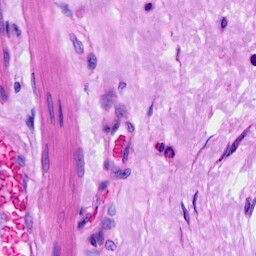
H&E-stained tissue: Ovarian